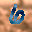
Label: 6